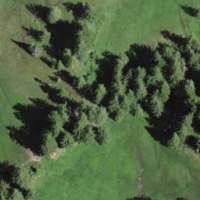
EUNIS habitat code: 41
Species observed at this site:
Vaccinium vitis-idaea